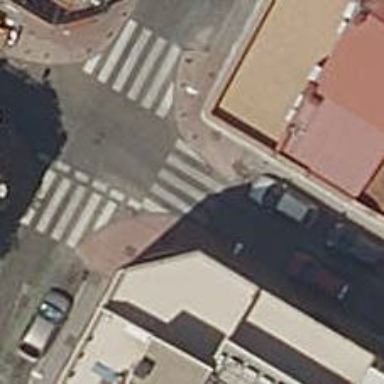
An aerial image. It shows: Marked crossing with zebra stripes on the road.